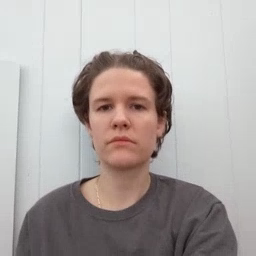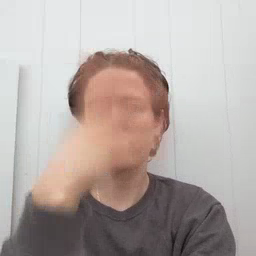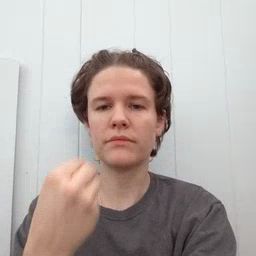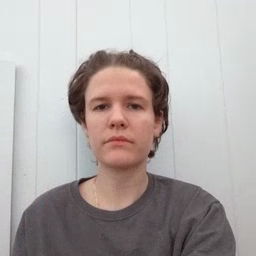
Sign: pretty